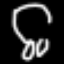
Label: frog